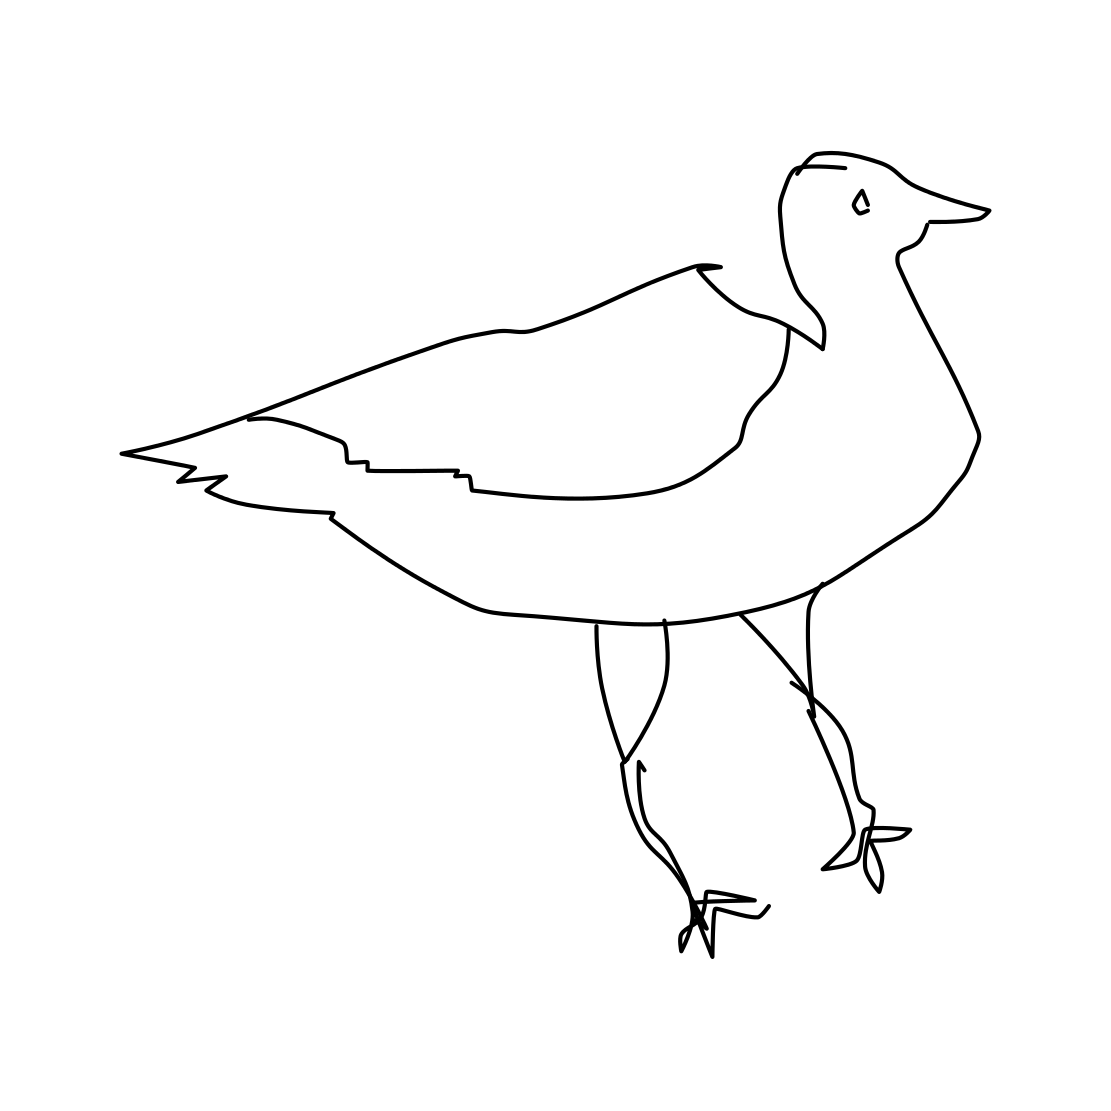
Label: standing bird